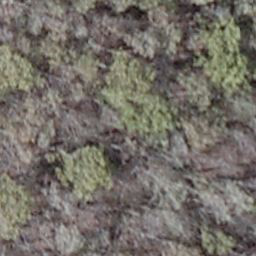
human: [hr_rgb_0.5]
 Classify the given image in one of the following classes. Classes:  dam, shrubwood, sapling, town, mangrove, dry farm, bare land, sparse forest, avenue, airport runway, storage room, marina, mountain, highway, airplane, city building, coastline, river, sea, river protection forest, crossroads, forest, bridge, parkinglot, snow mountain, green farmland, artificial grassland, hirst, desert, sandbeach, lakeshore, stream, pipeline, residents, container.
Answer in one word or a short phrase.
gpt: shrubwood